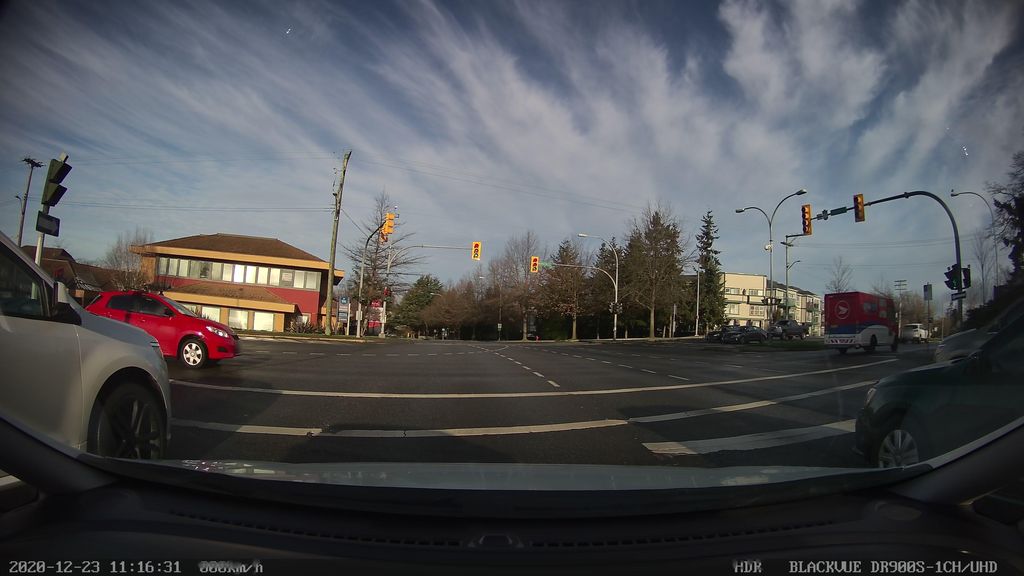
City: victoria